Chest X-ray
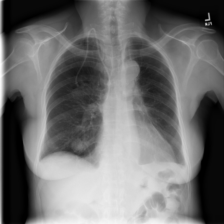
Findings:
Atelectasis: negative
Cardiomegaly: negative
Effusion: negative
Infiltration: positive
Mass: positive
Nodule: negative
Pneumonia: negative
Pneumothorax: negative
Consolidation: negative
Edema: negative
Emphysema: negative
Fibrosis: negative
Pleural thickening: negative
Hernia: negative